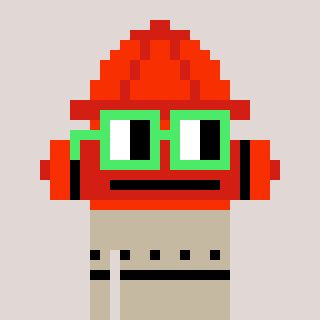
a pixel art character with square light green glasses, a fire hydrant-shaped head and a bege-colored body on a warm background